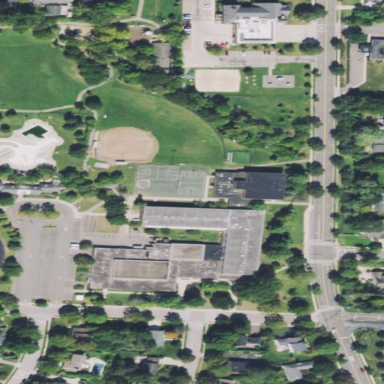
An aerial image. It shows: School building.